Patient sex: F
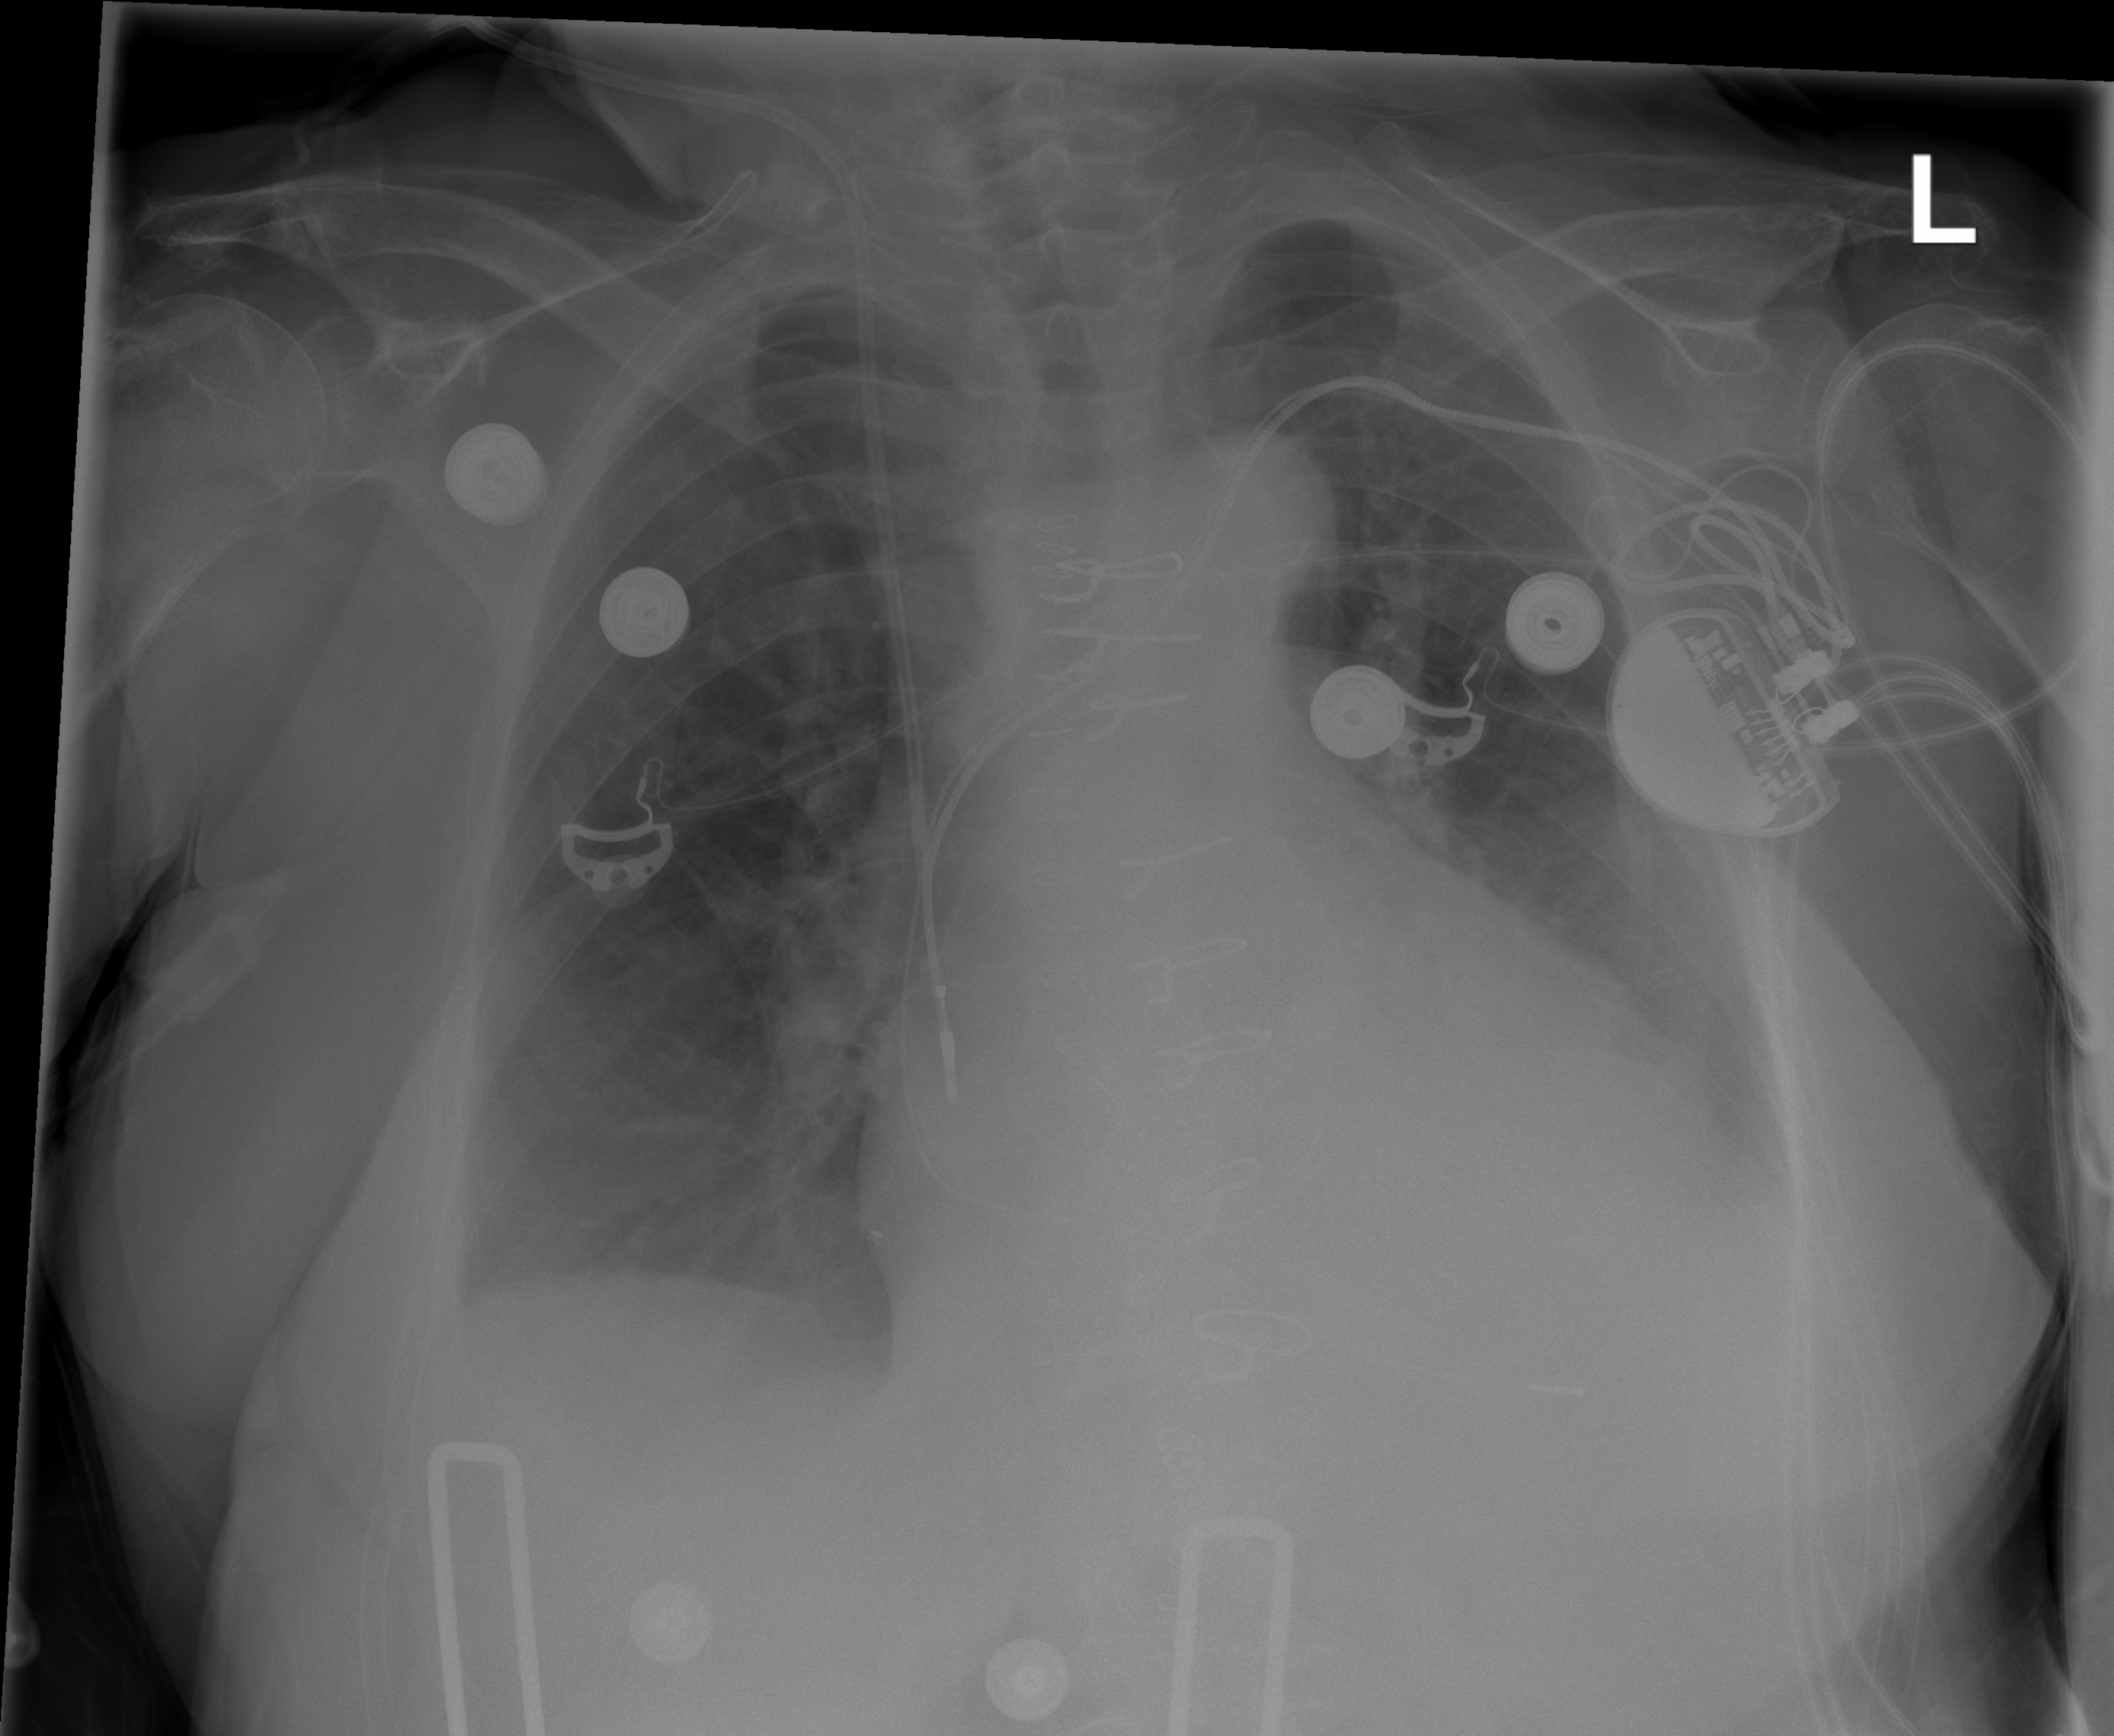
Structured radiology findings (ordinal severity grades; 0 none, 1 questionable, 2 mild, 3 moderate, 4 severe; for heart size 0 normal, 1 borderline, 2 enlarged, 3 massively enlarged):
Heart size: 2
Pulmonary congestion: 0
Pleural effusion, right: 1
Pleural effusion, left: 2
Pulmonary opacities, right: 0
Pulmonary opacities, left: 0
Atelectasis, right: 1
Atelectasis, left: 2